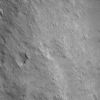
Atmospheric dust classification: not_dusty